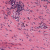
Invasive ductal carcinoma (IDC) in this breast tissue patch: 0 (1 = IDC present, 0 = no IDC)